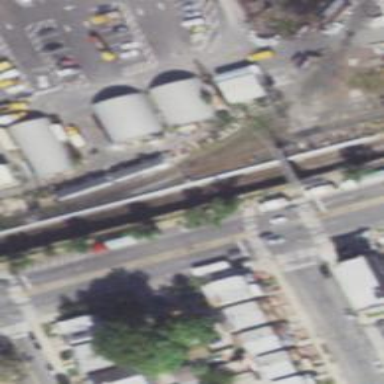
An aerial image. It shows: Railway yard used for servicing trains.